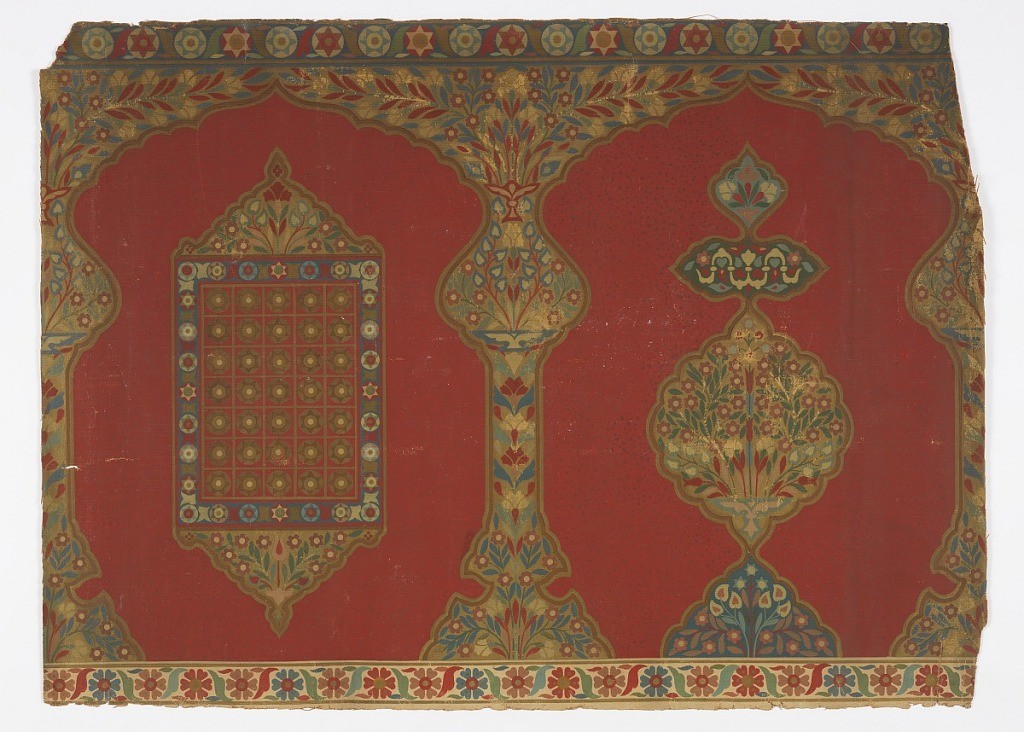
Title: Frieze
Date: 1870–90
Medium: Hand-painted canvas
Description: Two arabesque openings divided by foliate pillar. Left opening contains vertical rectangle with grid pattern of flowers and framed by anthemion motifs; right opening contains round scalloped medallion filled with foliage topped with cartouches and at the bottom linked to another medallion. Pattern is framed by pillars that form upper section of design, all filled with plants. Upper margin composed of circular pattern alternating with different colored stars of David. Printed in red, gold, light yellow, and blue.